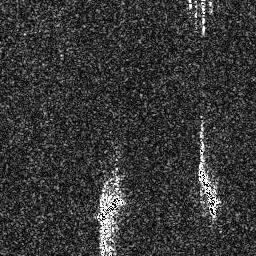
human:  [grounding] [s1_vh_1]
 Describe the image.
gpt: In the satellite image, there is  <ref>1 medium ship </ref> <box>[[36, 75, 48, 86, 0]]</box> located at bottom,  <ref>1 medium ship </ref> <box>[[76, 64, 85, 84, 0]]</box> located at bottom right.